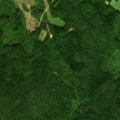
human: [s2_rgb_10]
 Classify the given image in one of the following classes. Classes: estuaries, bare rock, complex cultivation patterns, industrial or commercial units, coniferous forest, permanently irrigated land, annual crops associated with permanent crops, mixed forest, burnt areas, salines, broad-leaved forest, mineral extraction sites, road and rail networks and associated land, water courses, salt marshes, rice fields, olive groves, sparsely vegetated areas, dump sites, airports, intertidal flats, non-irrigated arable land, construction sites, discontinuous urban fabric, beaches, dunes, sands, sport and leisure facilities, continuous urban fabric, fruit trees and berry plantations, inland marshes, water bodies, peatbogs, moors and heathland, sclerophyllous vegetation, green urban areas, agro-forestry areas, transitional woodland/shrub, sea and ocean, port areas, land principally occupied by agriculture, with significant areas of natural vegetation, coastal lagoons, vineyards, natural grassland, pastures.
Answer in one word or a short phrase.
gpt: coniferous forest, mixed forest